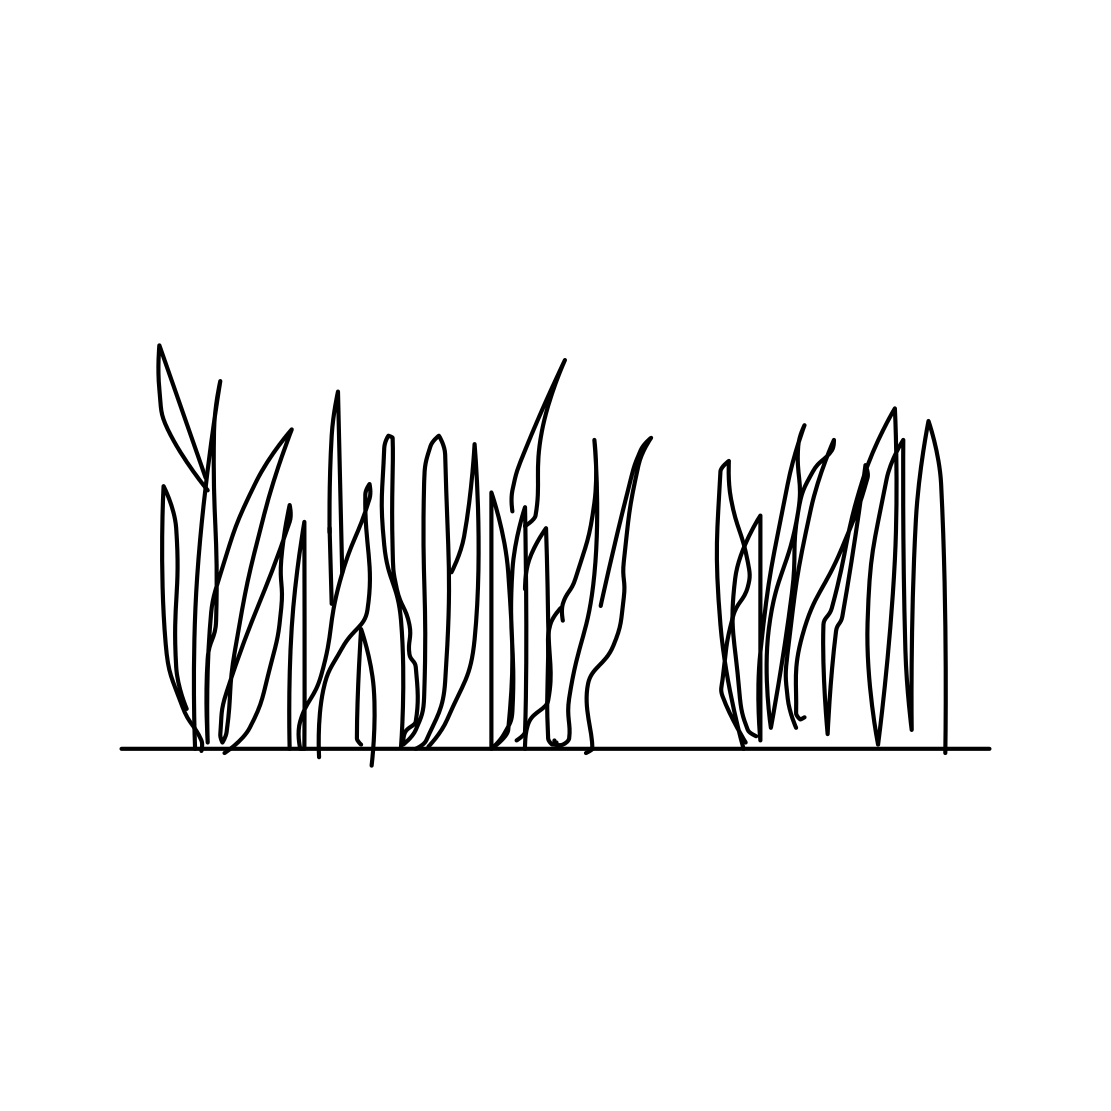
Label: bush